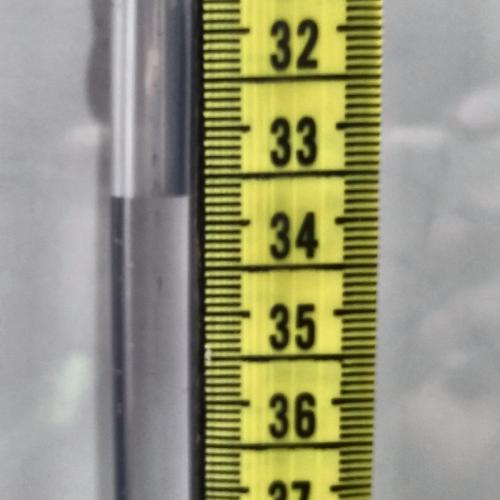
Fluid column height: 33.7 cm